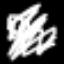
Label: squiggle